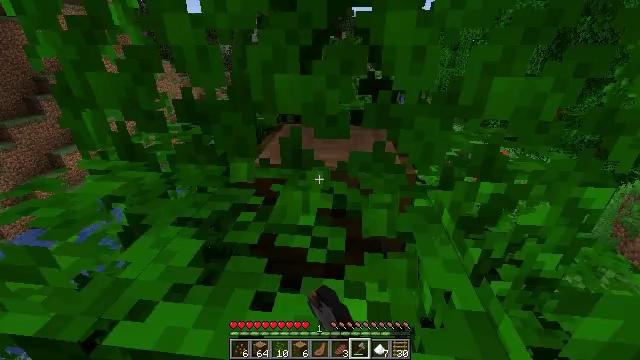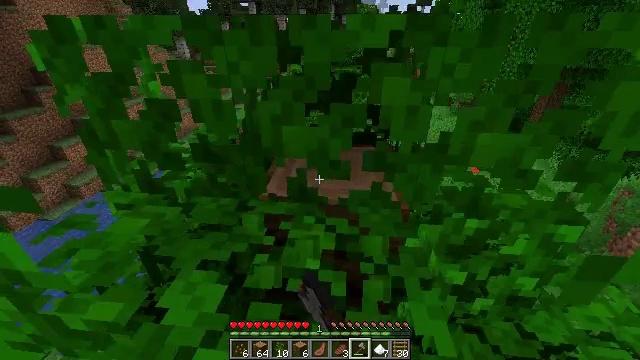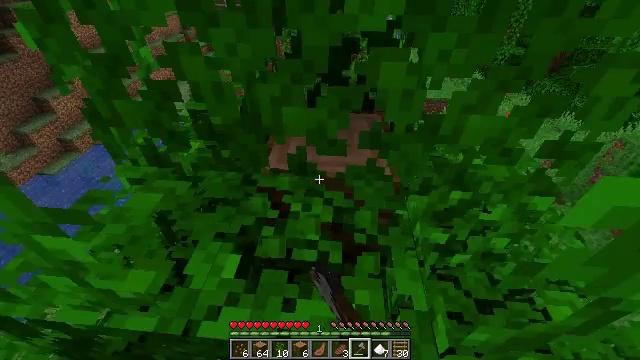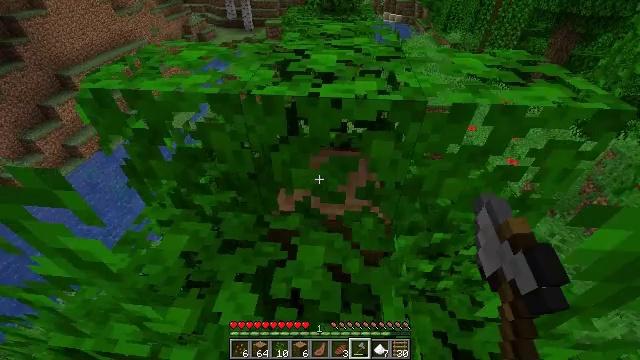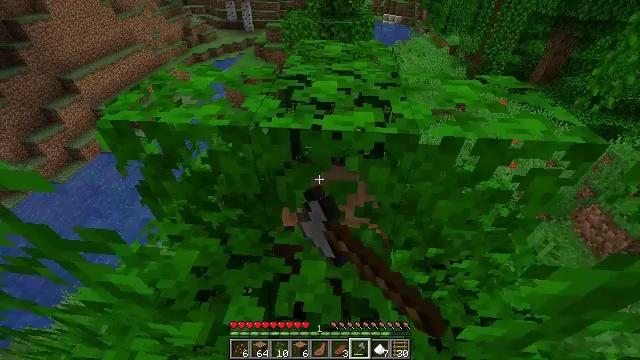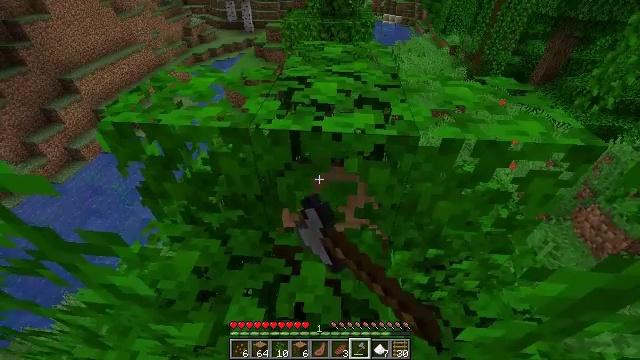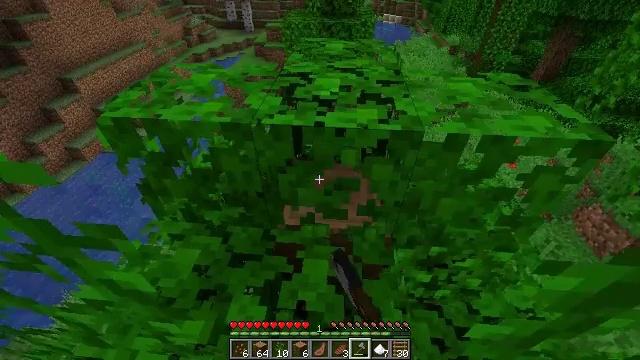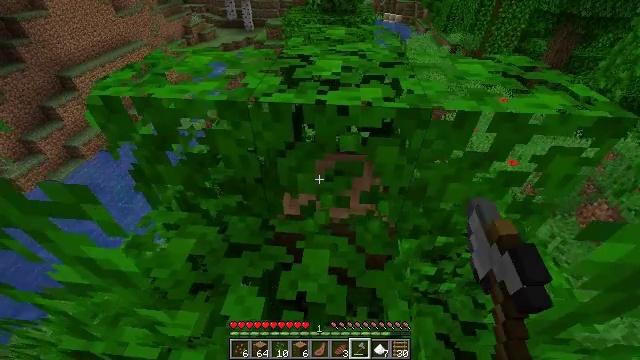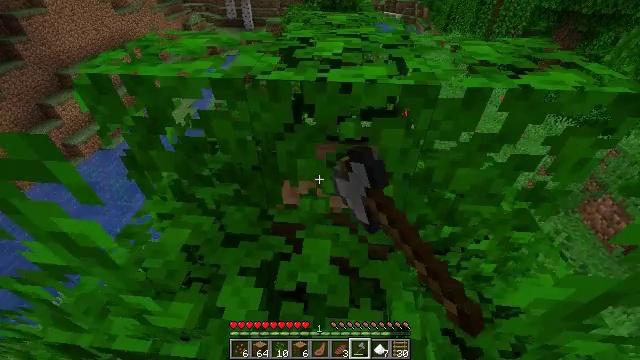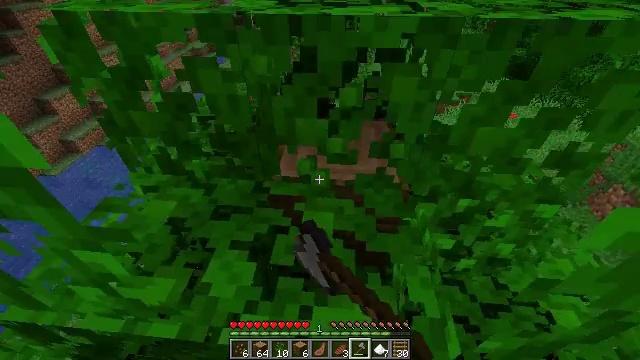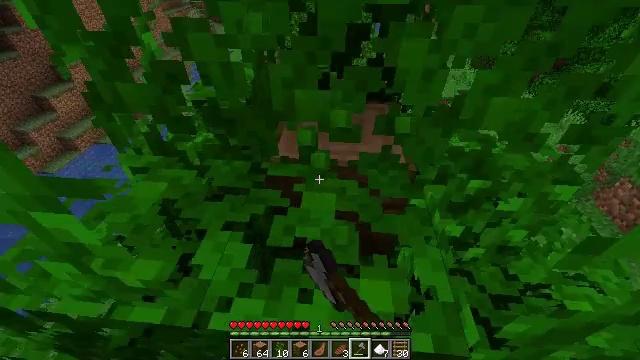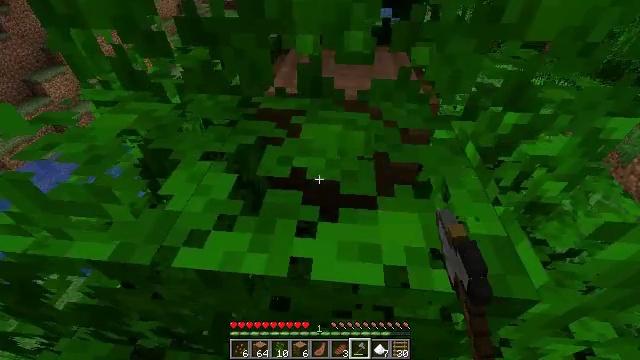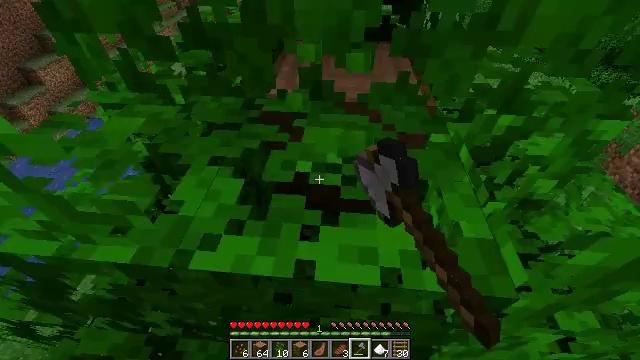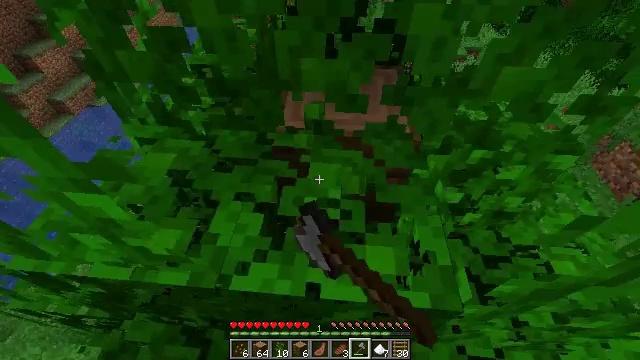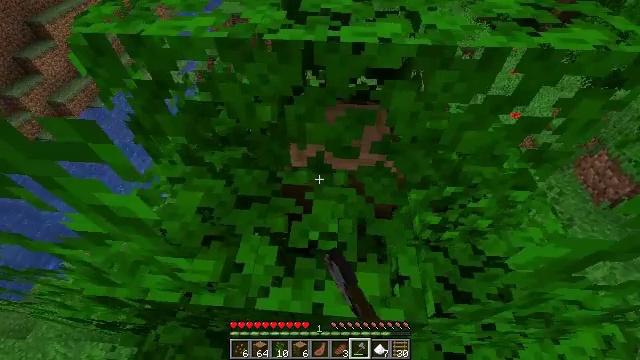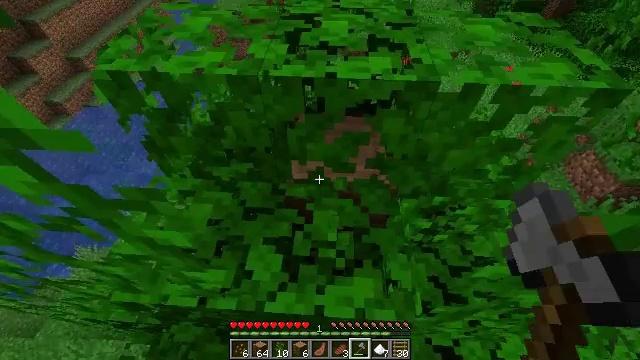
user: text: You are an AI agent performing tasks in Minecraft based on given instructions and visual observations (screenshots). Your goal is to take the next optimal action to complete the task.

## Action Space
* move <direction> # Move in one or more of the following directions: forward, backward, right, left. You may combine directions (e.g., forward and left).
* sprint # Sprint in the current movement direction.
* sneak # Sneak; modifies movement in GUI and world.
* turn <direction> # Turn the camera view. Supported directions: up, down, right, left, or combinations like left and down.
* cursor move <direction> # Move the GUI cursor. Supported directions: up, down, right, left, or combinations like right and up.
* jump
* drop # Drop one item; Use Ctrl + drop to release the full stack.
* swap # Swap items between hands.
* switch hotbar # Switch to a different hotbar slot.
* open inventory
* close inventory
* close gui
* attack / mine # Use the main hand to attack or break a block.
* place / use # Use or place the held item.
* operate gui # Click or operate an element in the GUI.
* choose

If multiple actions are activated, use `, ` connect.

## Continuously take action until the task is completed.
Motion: motion action
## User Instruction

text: Clear the jungle leaves to make way.
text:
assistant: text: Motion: move forward, attack / mine, jump
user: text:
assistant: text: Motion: move forward, turn down, attack / mine, jump
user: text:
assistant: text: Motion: attack / mine
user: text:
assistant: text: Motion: attack / mine
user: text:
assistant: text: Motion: attack / mine
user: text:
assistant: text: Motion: attack / mine
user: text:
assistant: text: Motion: attack / mine
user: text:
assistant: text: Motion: move forward, attack / mine
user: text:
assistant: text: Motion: move forward, attack / mine, jump
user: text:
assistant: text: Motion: move forward, attack / mine, jump
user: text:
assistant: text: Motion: move forward, turn down, attack / mine, jump
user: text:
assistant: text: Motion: move forward, turn down, attack / mine, jump
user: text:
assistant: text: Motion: move forward, turn down, attack / mine
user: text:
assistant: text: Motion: turn down, attack / mine
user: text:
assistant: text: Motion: turn down, attack / mine
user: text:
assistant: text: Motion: turn down, attack / mine
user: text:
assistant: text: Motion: turn right, attack / mine
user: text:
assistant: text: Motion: turn right, attack / mine
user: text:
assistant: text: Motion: attack / mine
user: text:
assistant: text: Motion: attack / mine
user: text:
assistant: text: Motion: attack / mine
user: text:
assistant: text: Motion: attack / mine
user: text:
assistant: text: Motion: move forward, attack / mine
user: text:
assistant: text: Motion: move forward, attack / mine, jump
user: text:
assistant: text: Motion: move forward, attack / mine, jump
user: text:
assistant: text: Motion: move forward, attack / mine, jump
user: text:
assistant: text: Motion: move forward, attack / mine, jump
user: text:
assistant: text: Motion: move forward, attack / mine, jump
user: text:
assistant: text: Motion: move forward, attack / mine, jump
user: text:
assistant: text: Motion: move forward, attack / mine, jump